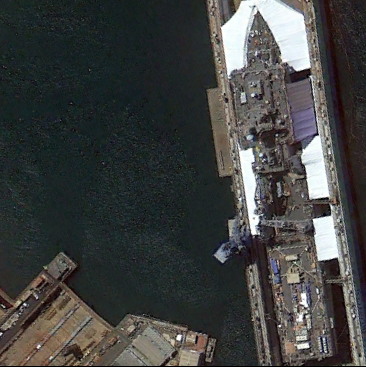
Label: combat